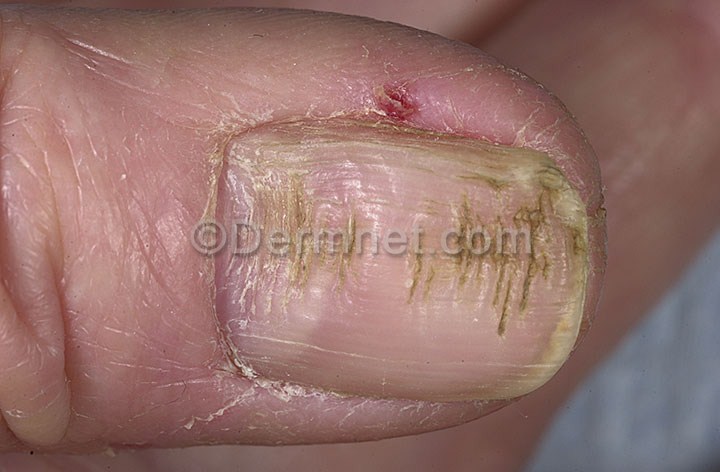
Disease: Nail Fungus and other Nail Disease